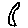
Label: moon